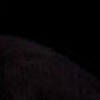
Label: space